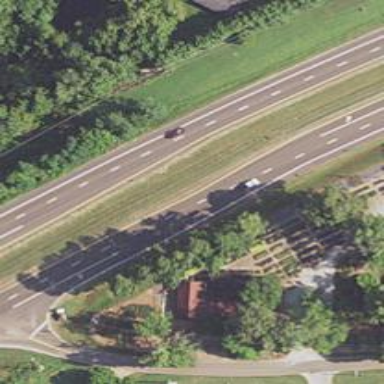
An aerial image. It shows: Asphalt highway with dual carriageway.